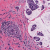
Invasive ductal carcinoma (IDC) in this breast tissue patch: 1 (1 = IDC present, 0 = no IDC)